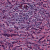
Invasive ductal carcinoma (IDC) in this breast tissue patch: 1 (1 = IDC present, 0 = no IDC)